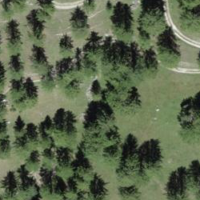
EUNIS habitat code: 45
Species observed at this site:
Gentiana verna